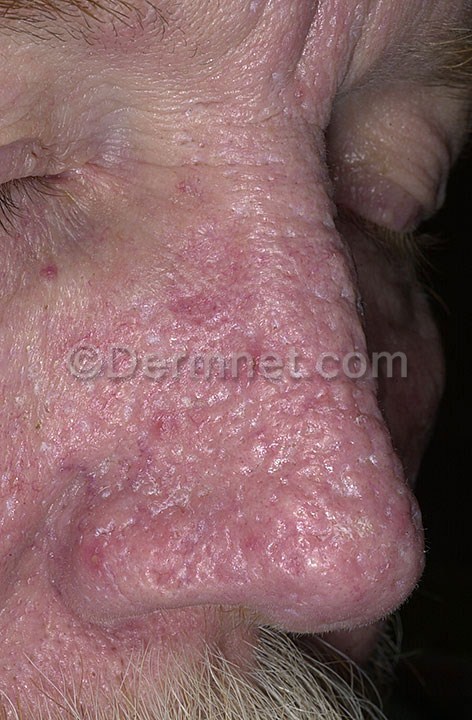
Disease: Acne and Rosacea Photos